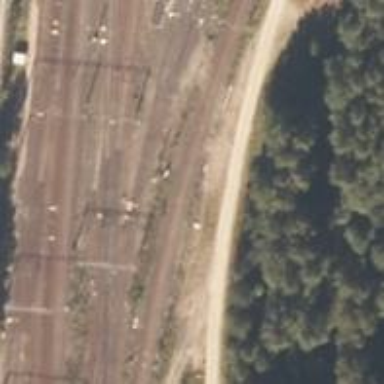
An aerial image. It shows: Wedge used for railway derailment.